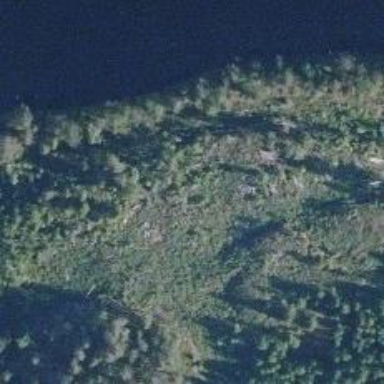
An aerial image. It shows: Cliff in nature.